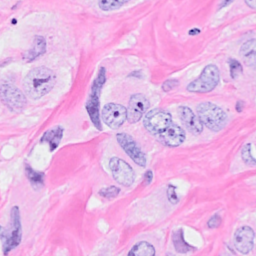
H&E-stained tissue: Breast